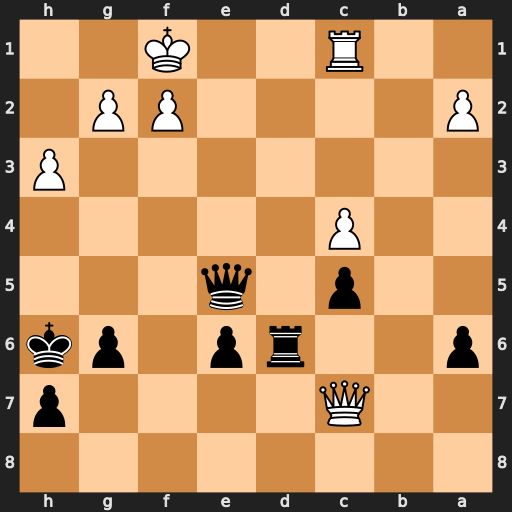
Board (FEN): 8/2Q4p/p2rp1pk/2p1q3/2P5/7P/P4PP1/2R2K2
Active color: b
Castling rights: -
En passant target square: -
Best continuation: Rd1+ Rxd1 Qxc7